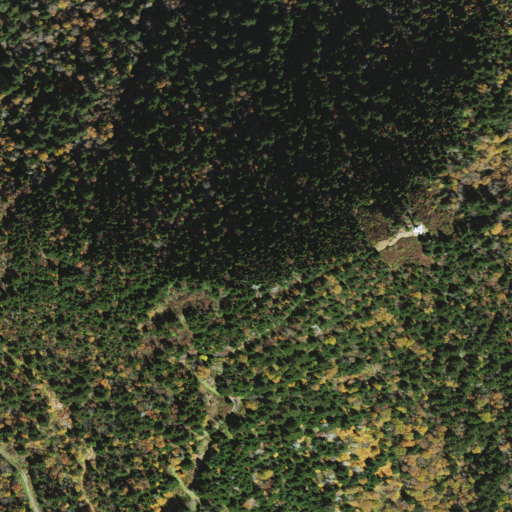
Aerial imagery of mountain in North Carolina named Mount Lyn Lowry containing evergreen forest, mixed forest, deciduous forest, and open development